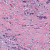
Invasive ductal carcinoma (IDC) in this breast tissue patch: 1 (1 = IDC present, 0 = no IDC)